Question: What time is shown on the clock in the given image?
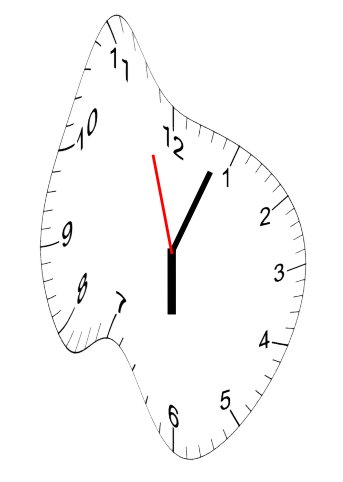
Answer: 06:03:57